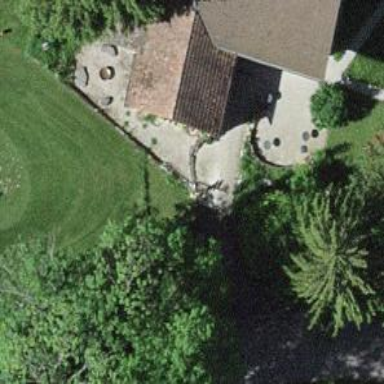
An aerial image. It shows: Driveway that functions as bridge.